Interaction volume radius: 10 \u00c5
Interaction volume height: 15 \u00c5
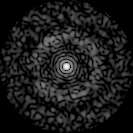
Disorder parameter: 0.8365